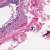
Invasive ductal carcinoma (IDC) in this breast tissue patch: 0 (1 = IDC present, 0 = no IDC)